Question: I am building a component that downloads information from given urls and parses it to my business classes.
This has to happen in two stages. The pages that are being downloaded contain URLs to a set of further pages which are downloaded in a second stage.
I want all of this to be as parallel as possible and am trying to reduce the overall complexity by using the TPL Dataflow framework.
This is my (simplified) setup:

- - - - - -
I am reusing the Download Block because I want to to the server this way by setting MaxDegreeOfParallelization.
The setup would be a lot easier if I simply could use two separate download blocks, but then I would be unable to limit the number of connections this way and still have as many parallel connections as possible.
How can I propagate the Completion correctly? I call on the Buffer Block when I am done posting all URLs. But I cannot propagate this to the download block directly, because it might still be needed for the URLs produced from "Parse Page A" block, even after the buffer block has posted all URLs to it.
But I also couple the Download Block Completion to both Buffer Block and Parse Page A Block Completion, because then Parse Page A will never become complete.
I also thought about calling Complete() of "Parse Page A" when the Buffer Block is done, but then there might still be data in the download block which will get rejected by "Parse Block A".
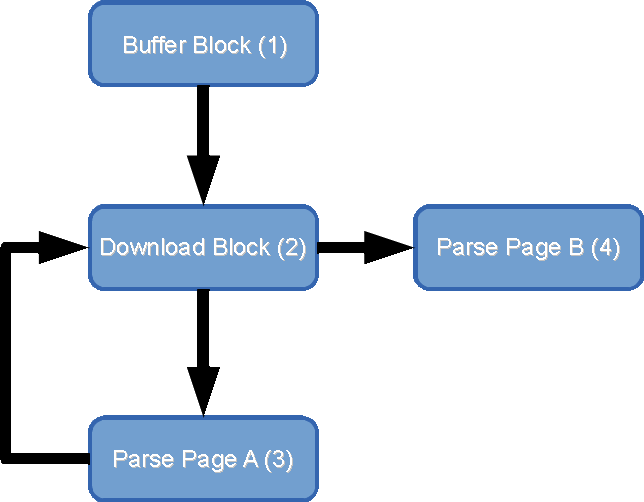
Answer: You logically have a linear pipeline, so I think that's how you should model it in code too. This means having a separate download block for each type of pages. This way, completion will work fine, but you'll have to deal with connection limiting separately.
There are two ways I can see how to solve that:
1. If you're always connecting to the same server, you can limit the number of connections to it by using ServicePoints. You can either set that limit globally at the start of the program: ServicePointManager.DefaultConnectionLimit = limit;
or just for the one server: ServicePointManager.FindServicePoint(new Uri("http://myserver.com"))
.ConnectionLimit = limit;
2. If using ServicePoints won't work for you (because you don't have just one server, because it affects the whole application, ...), you can limit the requests manually using something like SemaphoreSlim. The semaphore would be set to your desired limit and it would be shared between the two download blocks. MaxDegreeOfParallelism for each block would be set to the same limit (higher value won't add anything, lower value could be inefficient) and their code could look like this: try
{
await semaphore.WaitAsync();
// perform the download
}
finally
{
semaphore.Release();
}
If you do need this kind of limiting often, you could create a helper class that encapsulates this logic. Its usage could look like this: var factory = new SharedLimitBlockFactory<Input, Output>(
limit, input => Download(input));
var downloadBlock1 = factory.CreateBlock();
var downloadBlock2 = factory.CreateBlock();